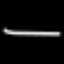
Label: line